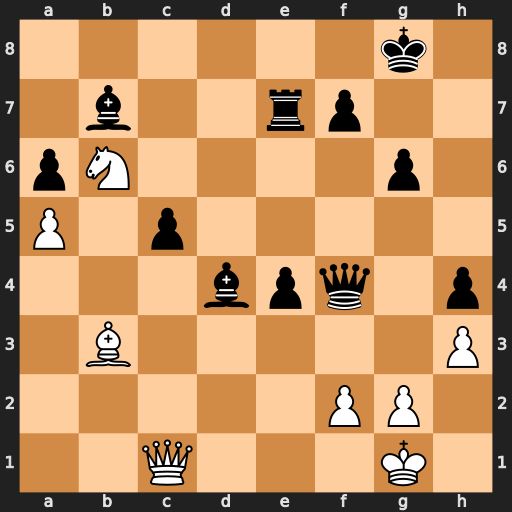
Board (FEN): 6k1/1b2rp2/pN4p1/P1p5/3bpq1p/1B5P/5PP1/2Q3K1
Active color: w
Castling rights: -
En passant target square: -
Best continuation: Qxf4 e3 Qb8+ Kh7 fxe3 Rxe3 Kf1